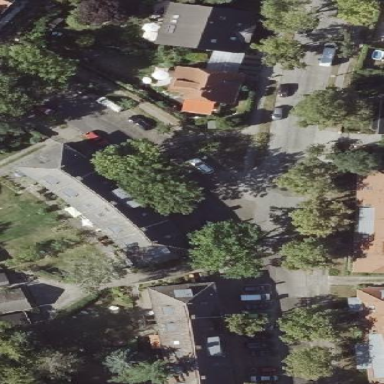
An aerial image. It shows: Hipped roof on apartment building.